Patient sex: M
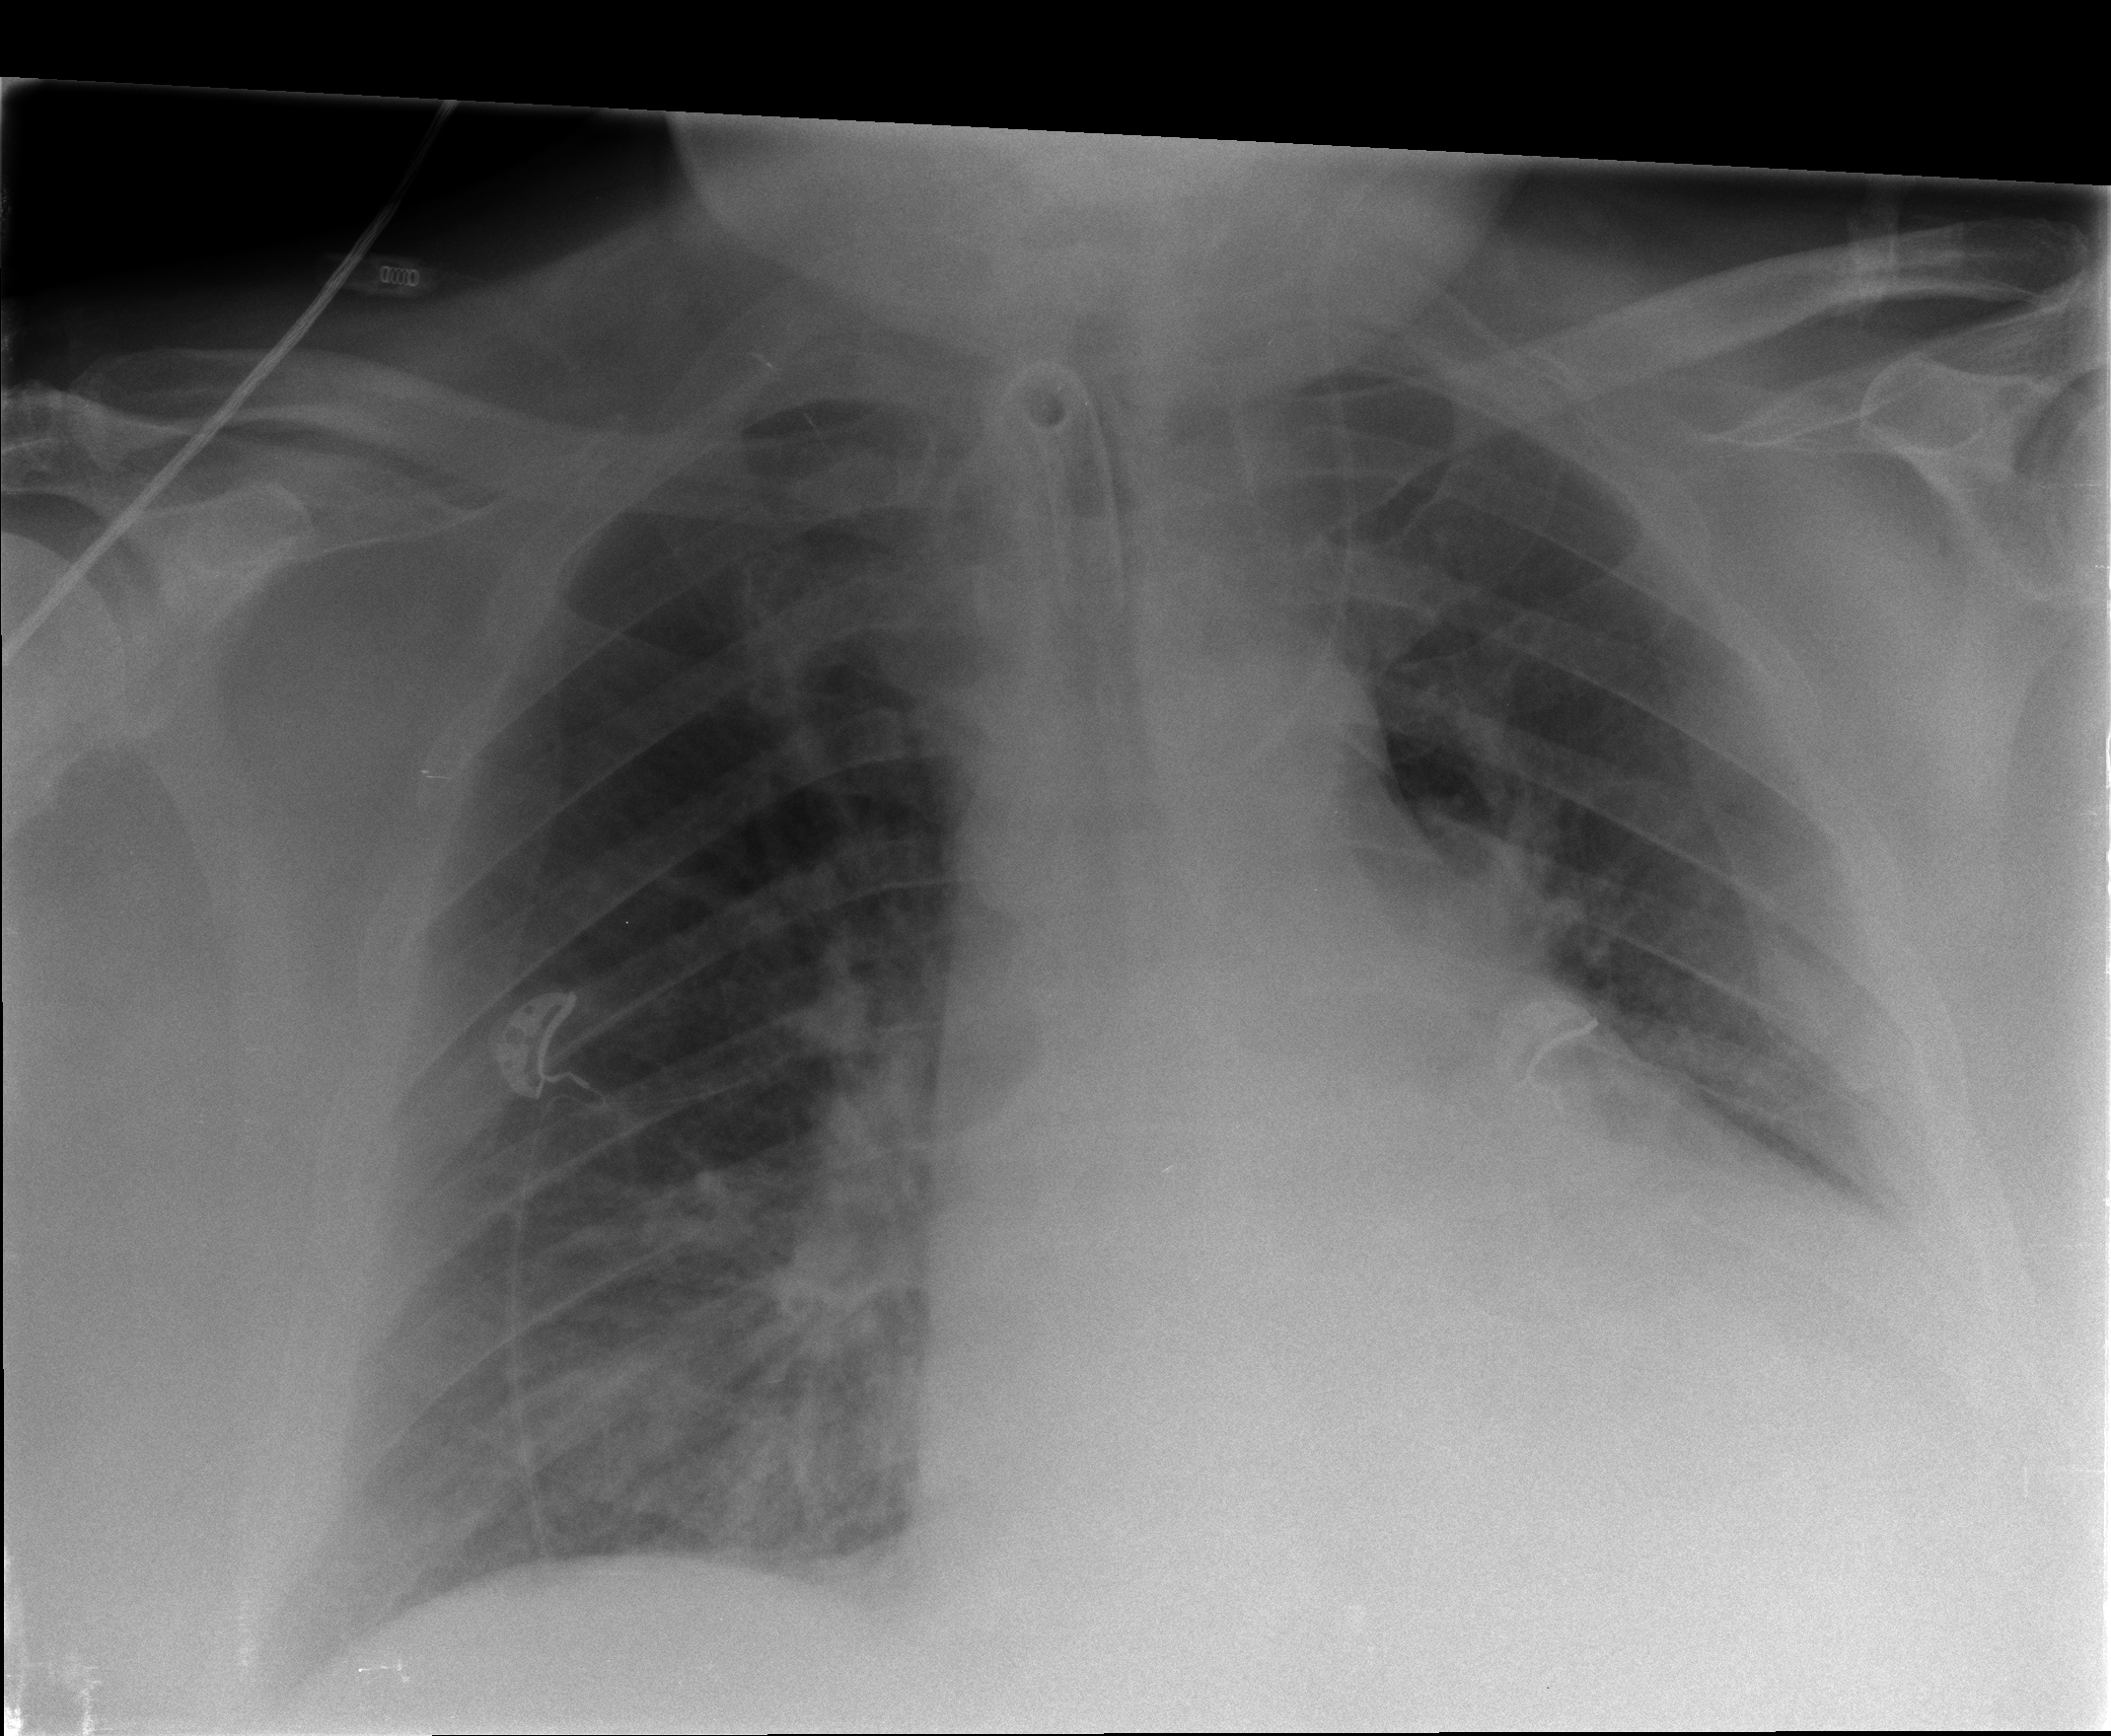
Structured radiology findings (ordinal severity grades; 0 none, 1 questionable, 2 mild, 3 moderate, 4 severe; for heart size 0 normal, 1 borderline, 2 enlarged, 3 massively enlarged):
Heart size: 2
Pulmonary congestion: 2
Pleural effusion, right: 0
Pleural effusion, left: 0
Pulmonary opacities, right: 2
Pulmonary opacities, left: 0
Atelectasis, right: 2
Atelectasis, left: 2